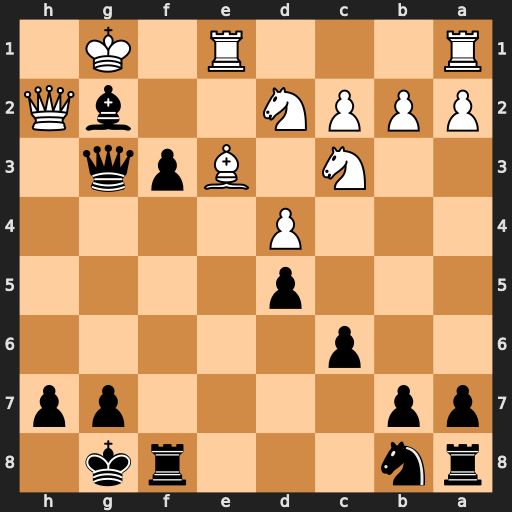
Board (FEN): rn3rk1/pp4pp/2p5/3p4/3P4/2N1Bpq1/PPPN2bQ/R3R1K1
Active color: b
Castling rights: -
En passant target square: -
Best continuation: f2+ Bxf2 Qxf2#